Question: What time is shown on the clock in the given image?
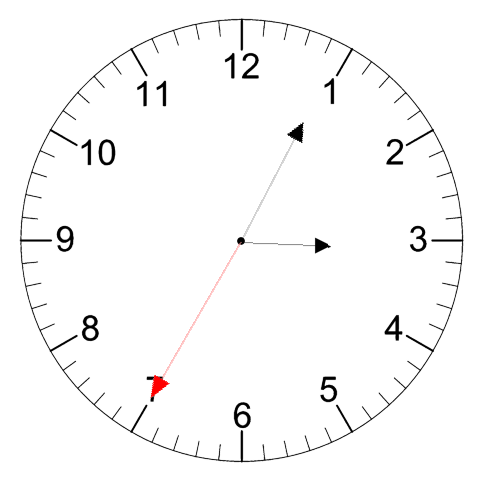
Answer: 03:04:35